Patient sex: M
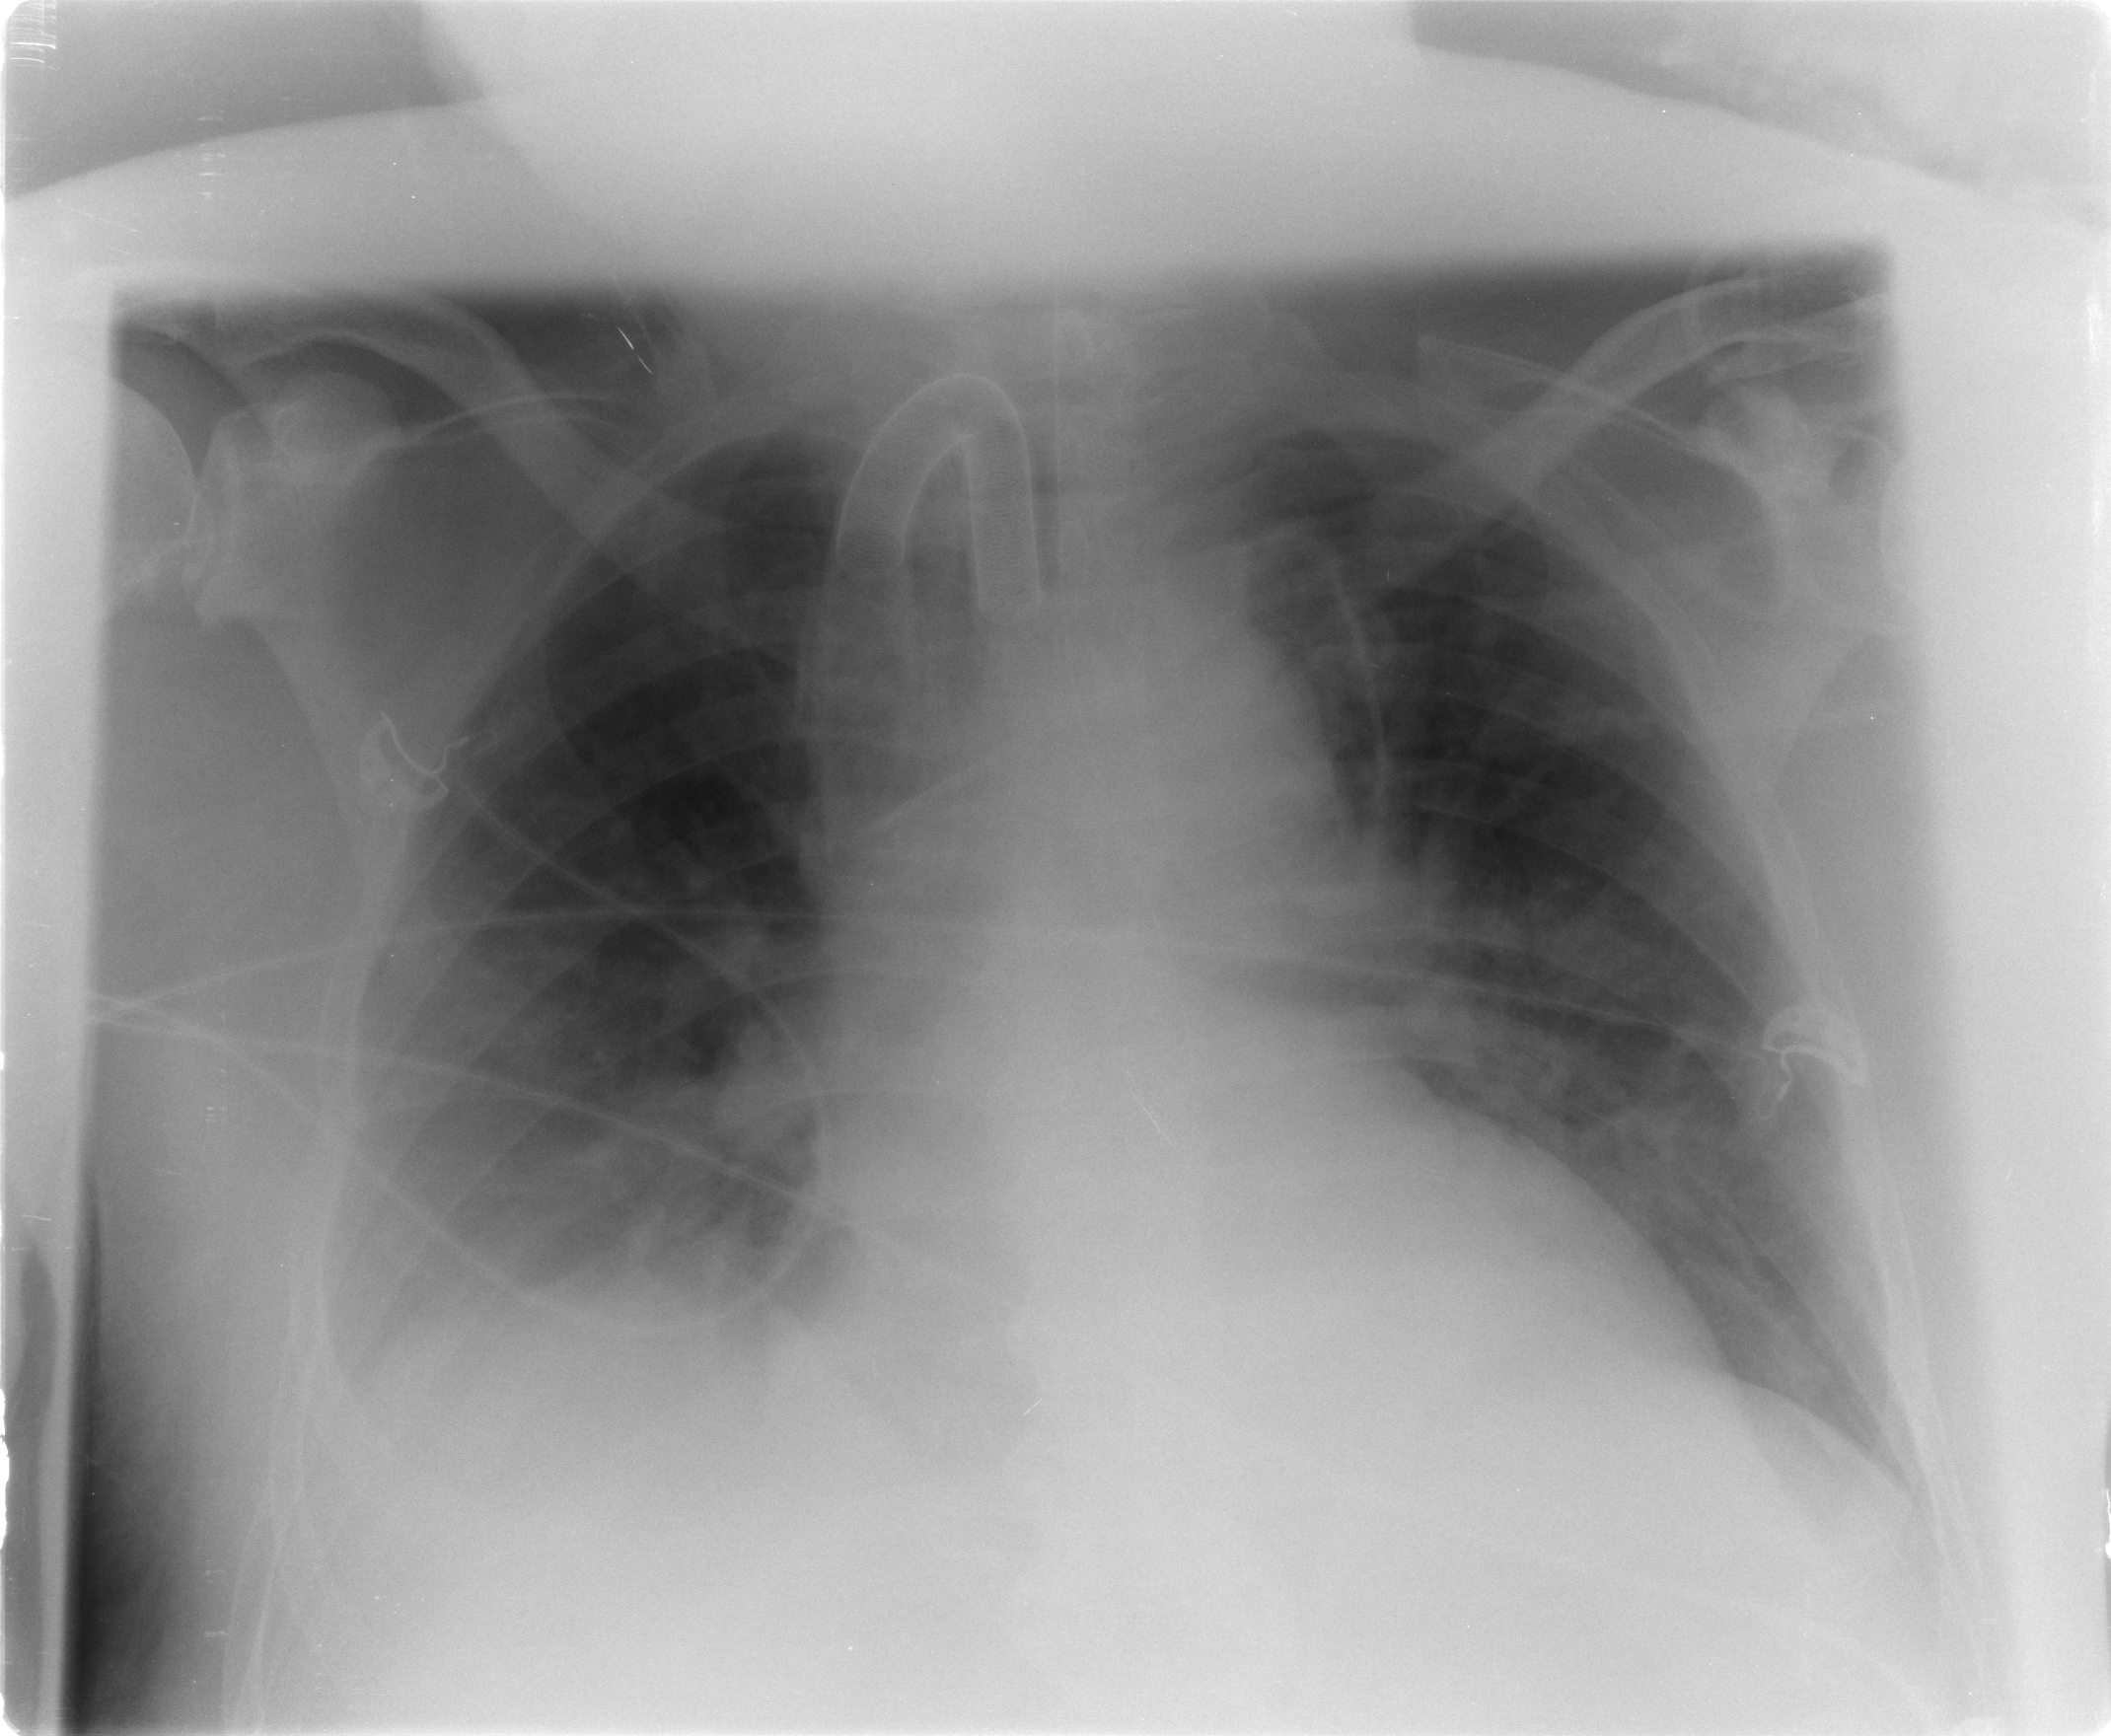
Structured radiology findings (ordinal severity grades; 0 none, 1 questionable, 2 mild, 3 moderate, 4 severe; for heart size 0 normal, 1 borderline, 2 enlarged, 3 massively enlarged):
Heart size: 2
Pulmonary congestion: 2
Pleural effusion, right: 2
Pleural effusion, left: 0
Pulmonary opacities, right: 1
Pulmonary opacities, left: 1
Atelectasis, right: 2
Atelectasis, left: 1